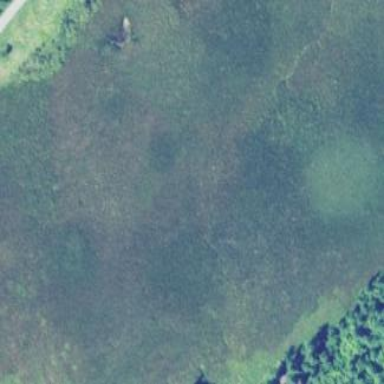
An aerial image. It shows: Wetland area.